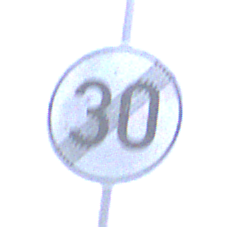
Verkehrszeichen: EndeGeschwindigkeit30
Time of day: SunriseSunset
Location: Outdoor (Nature)
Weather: PartlyCloudy
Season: NotSpecified
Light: Natural